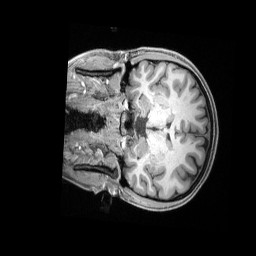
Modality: T1w
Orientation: coronal
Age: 22
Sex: female
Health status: healthy
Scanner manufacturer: siemens
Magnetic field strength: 3 T
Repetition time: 2.4 s
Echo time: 0.00228 s